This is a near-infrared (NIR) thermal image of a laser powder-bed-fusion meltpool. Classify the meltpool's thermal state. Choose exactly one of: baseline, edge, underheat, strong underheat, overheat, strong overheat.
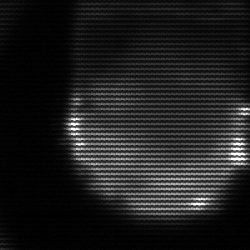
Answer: edge